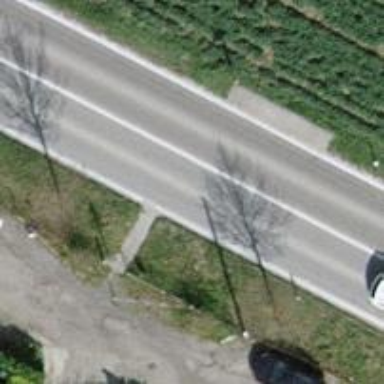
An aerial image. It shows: Secondary road with asphalt surface and no sidewalk.